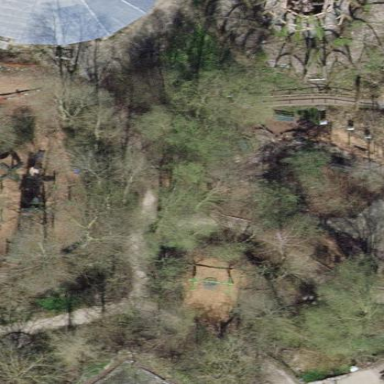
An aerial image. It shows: Playground area for leisure land.